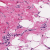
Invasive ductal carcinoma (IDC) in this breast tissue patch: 0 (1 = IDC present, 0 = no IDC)